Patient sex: M
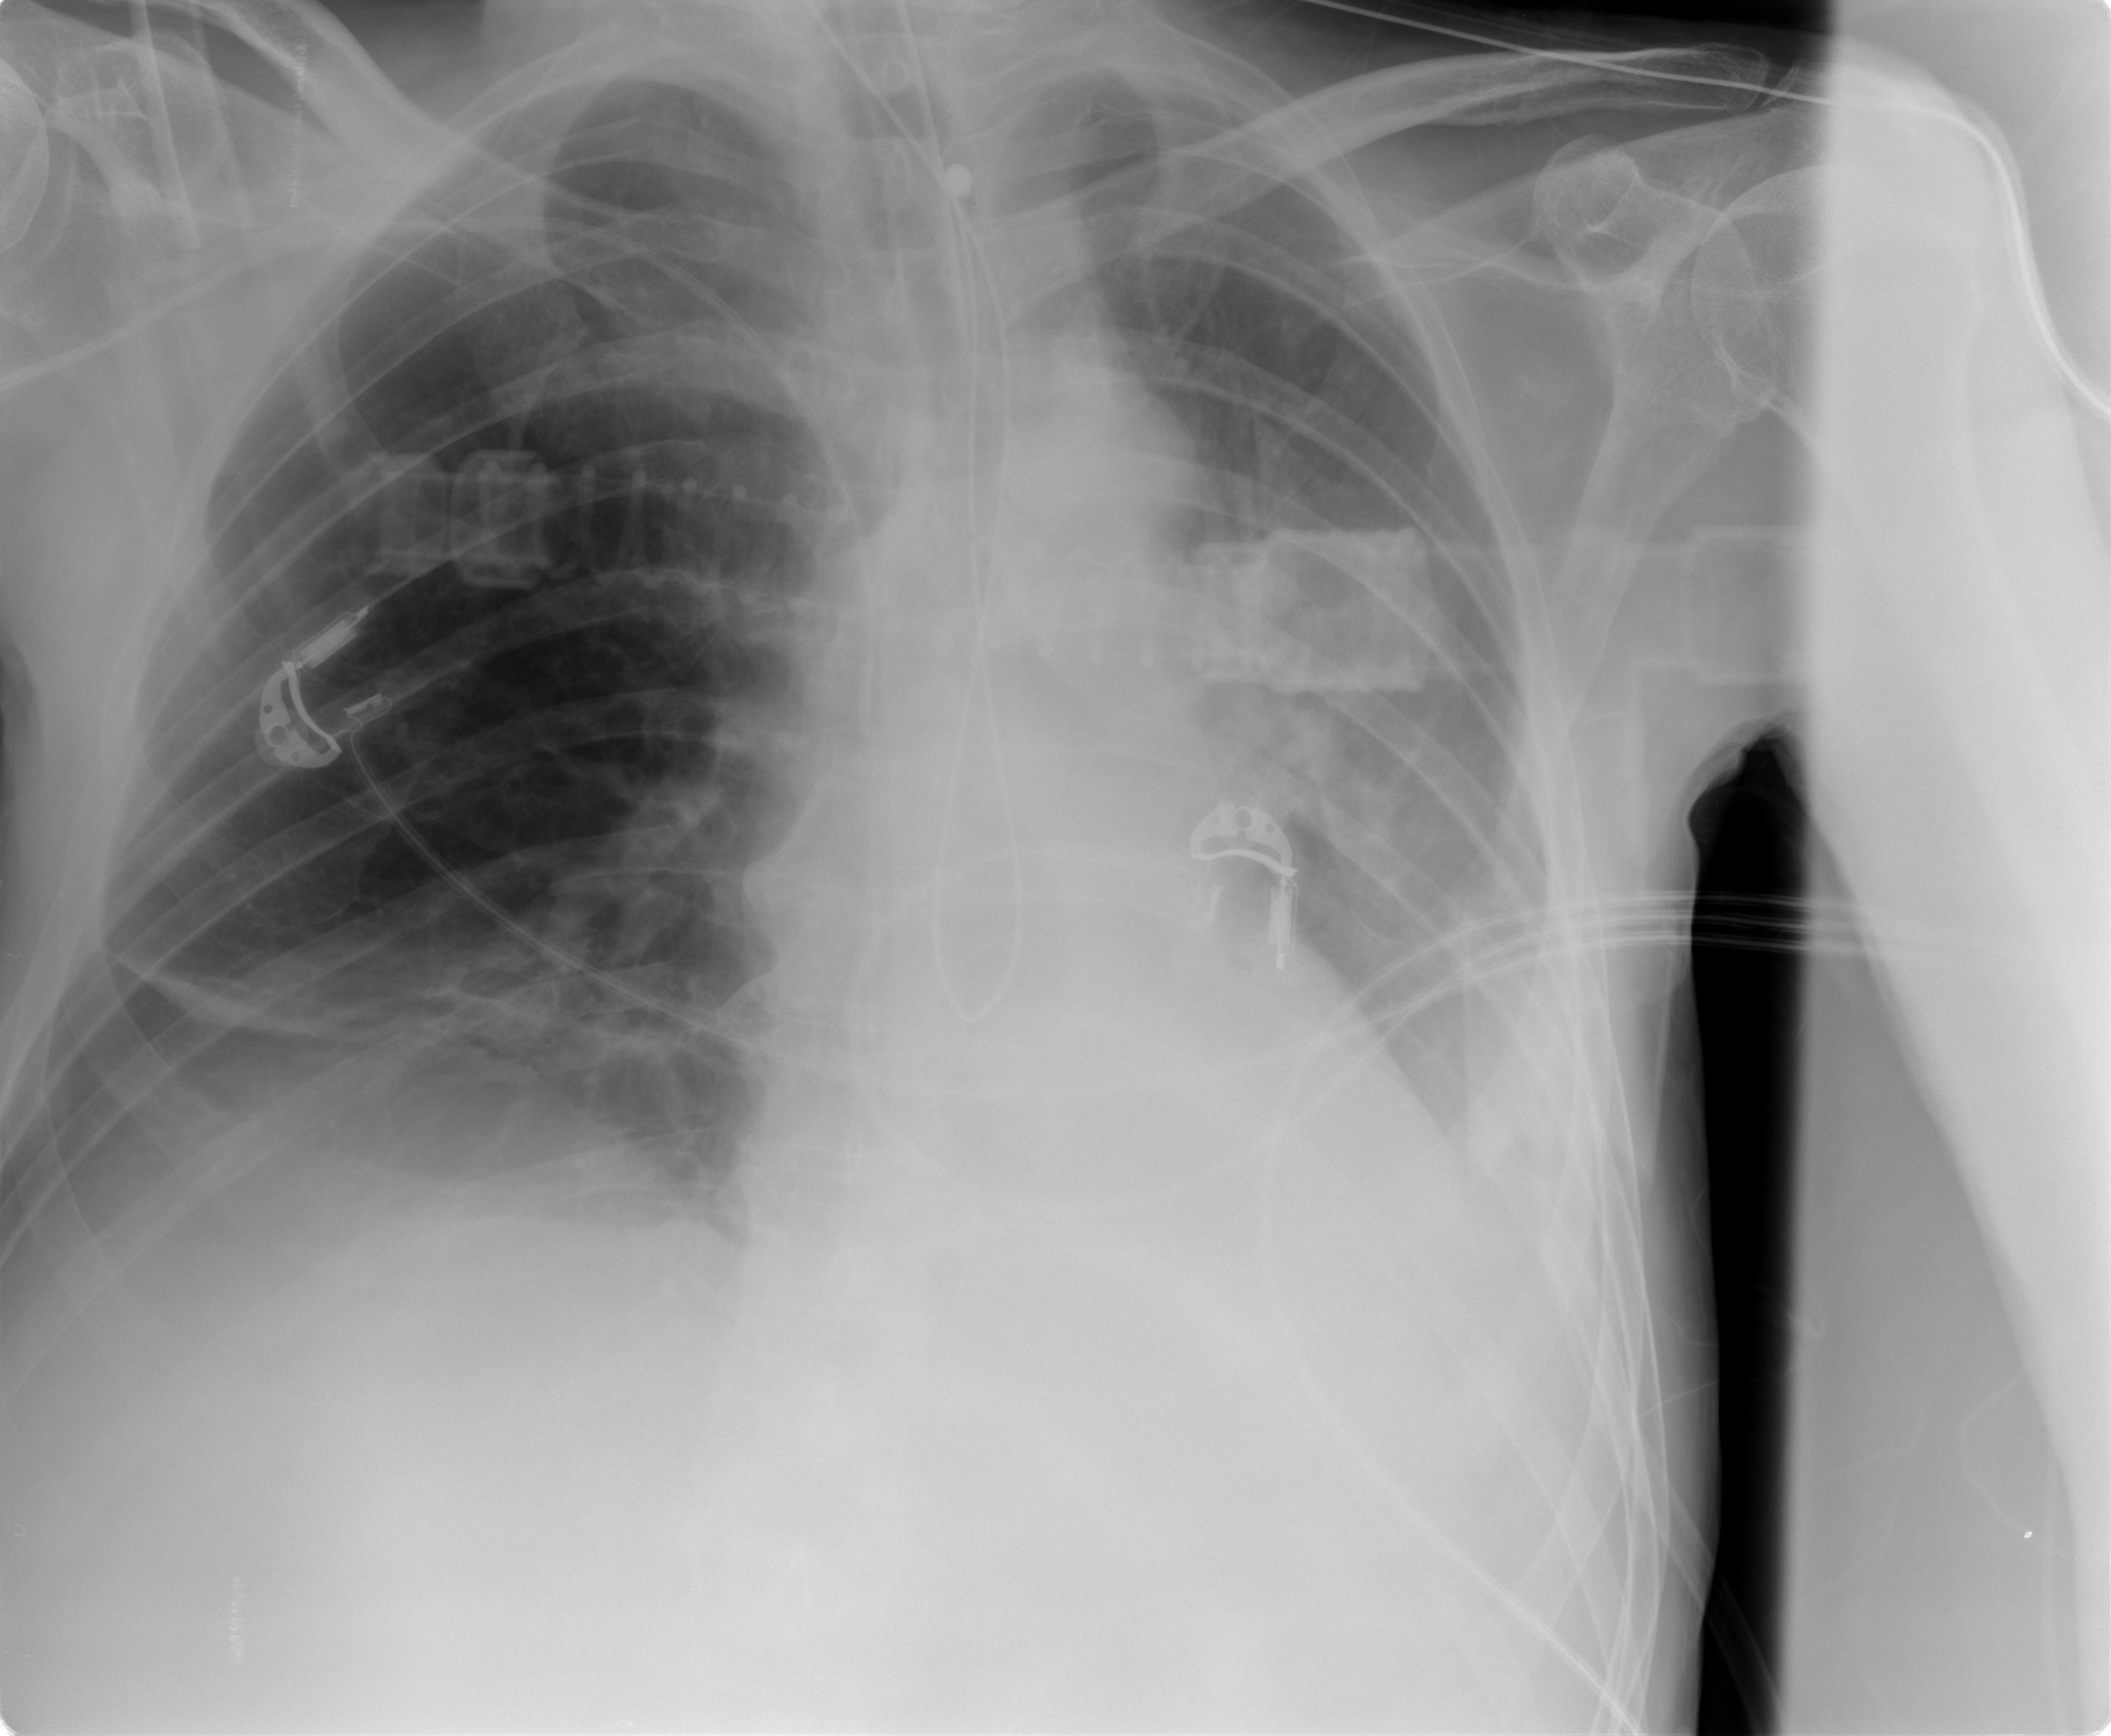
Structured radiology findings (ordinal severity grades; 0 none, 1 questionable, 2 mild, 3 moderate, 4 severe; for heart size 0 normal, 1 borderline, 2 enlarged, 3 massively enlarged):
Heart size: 0
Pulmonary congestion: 0
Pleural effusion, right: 0
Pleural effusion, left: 2
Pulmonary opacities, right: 0
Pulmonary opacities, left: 0
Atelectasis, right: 2
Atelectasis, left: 0